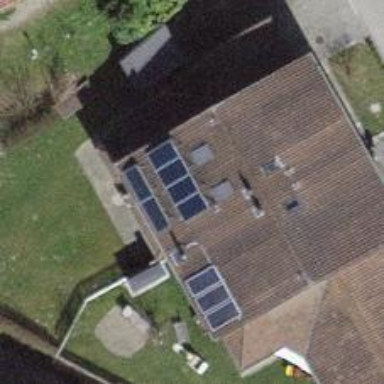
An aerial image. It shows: Solar power generator utilizing photovoltaic technology with solar photovoltaic panels.